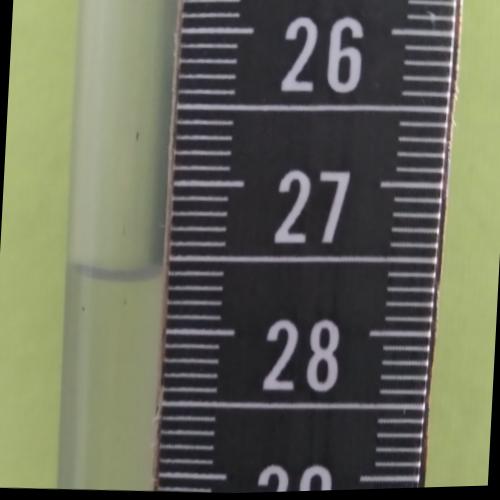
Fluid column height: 27.6 cm